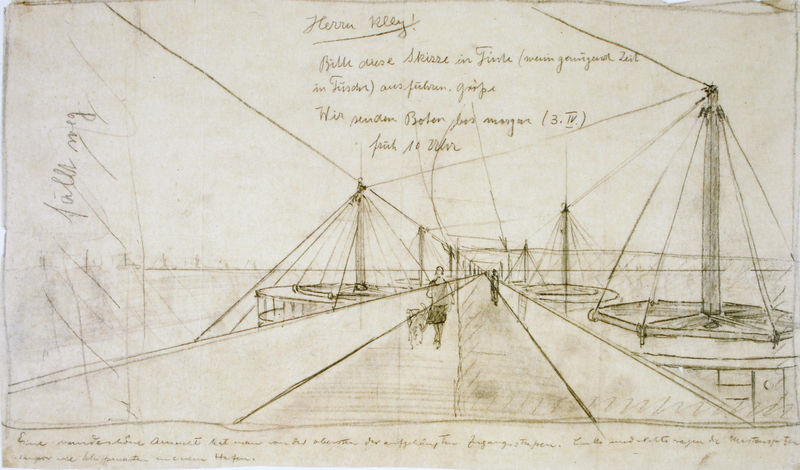
Titel: Hängehäuser, Perspektivische Ansicht einer Verbindungsbrücke
Künstler: Bodo Rasch
Schlagwörter: mann, meer, wasser, fluss, frauen, menschen, see, ufer, frau, grau, kreide, männer, schwarz, skizze, weiss, zeichnung, hund, tier, weg, beige, leute, alt, architektur, leinen, mensch, horizont, brücke, brüstung, gewässer, schrift, papier, passanten, perspektive, mast, grafik, graphik, linien, figuren, hafen, masten, planken, seile, staffage, steg, deutsch, taue, kohle, schraffur, text, worte, entwurf, karte, brief, konstruktion, plateau, spaziergänger, zeilen, stahl, handschrift, beschreibung, drähte, leitungen, entwurd, information, hängebrücke, nachricht, technische zeichnung, leitung, landungsbrücke, anrede, landungsbrücke anleger, vrief